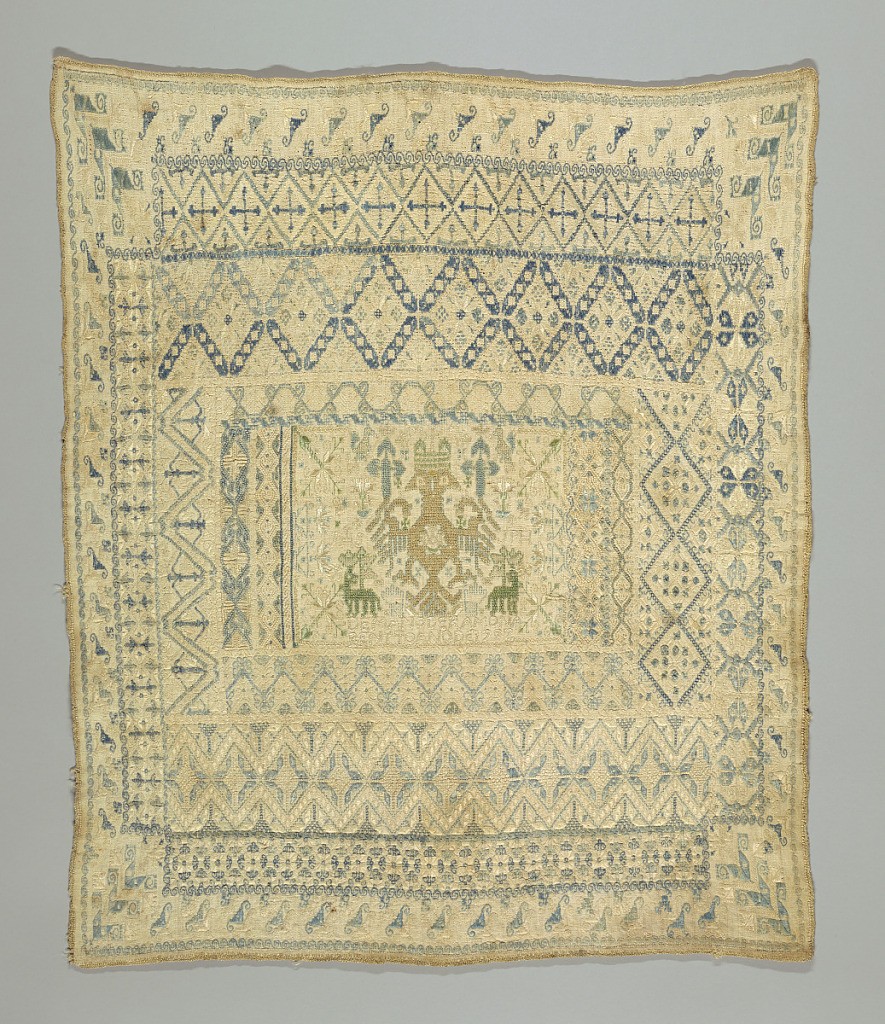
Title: Sampler
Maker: Ramona Benyto
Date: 1797
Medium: silk and linen embroidery on linen foundation Technique: embroidered in satin, cross, wrapped cross, chain, stem, chevron, threaded back, back, four-sided, eyelet, coral, and threaded chevron stitches on plain weave foundation
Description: Central square combining crowned double-headed eagle within receding frame of borders in blue and white.